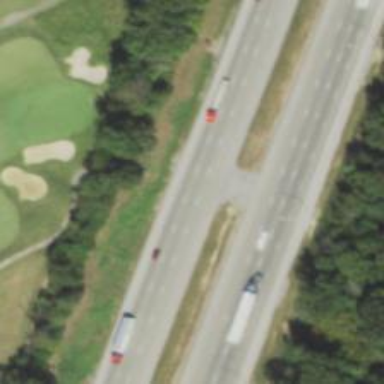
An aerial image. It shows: Motorway.